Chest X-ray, AP view. Patient: 10 years old, sex M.
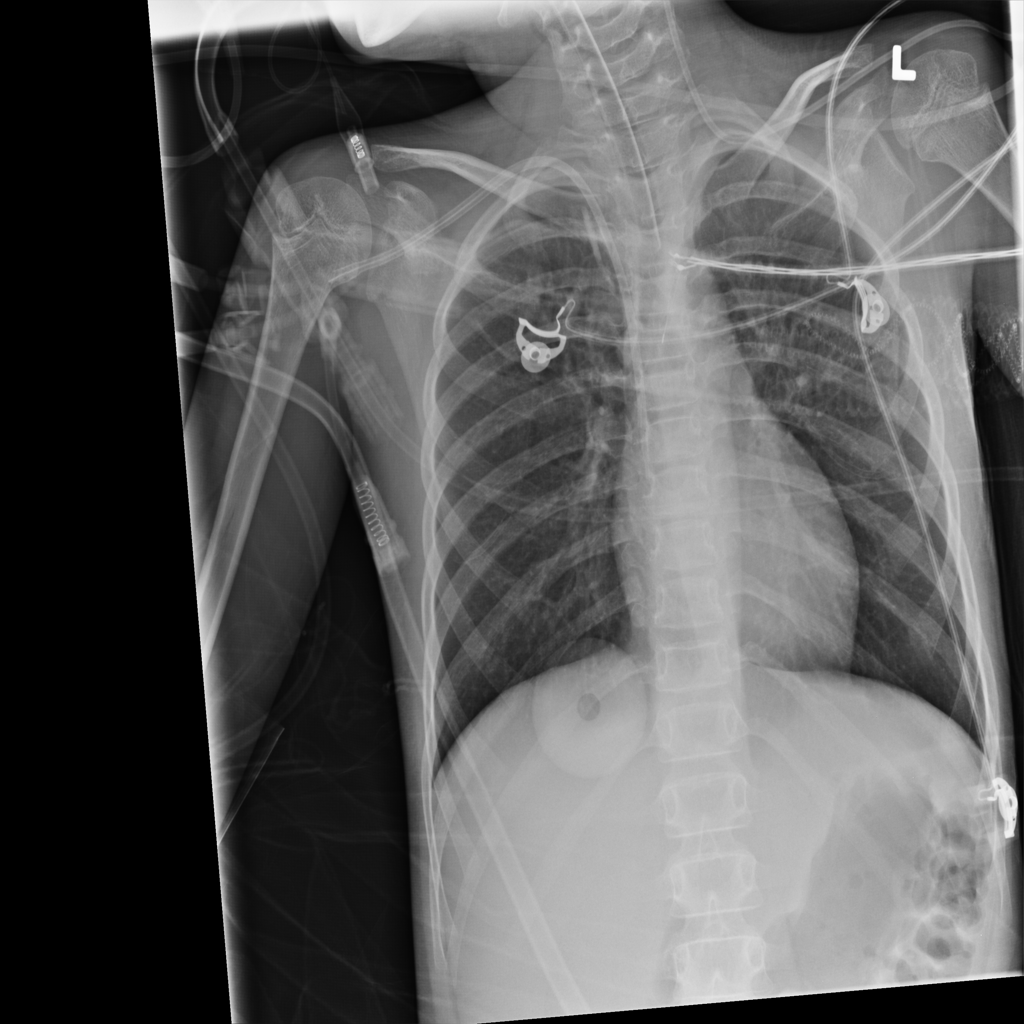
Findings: No Finding